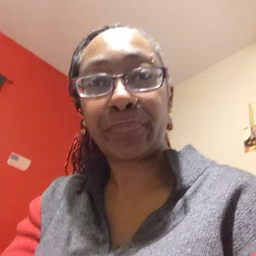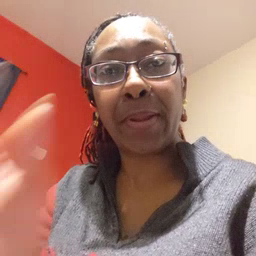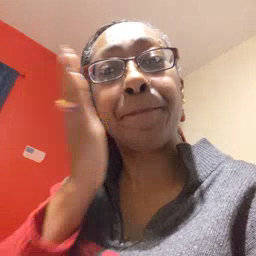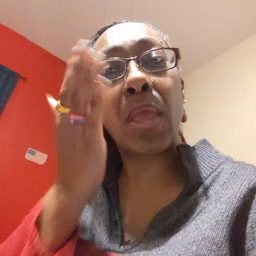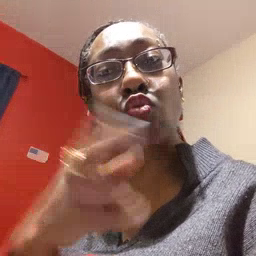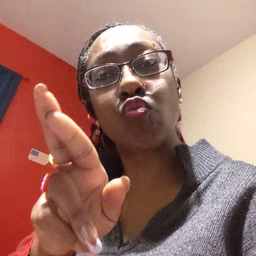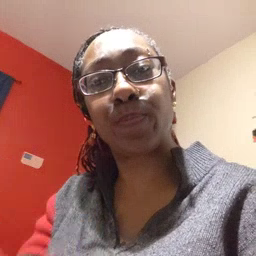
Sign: bedroom